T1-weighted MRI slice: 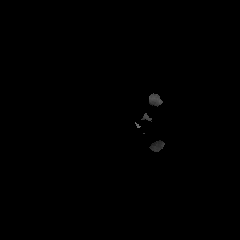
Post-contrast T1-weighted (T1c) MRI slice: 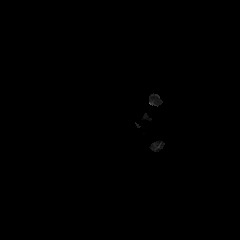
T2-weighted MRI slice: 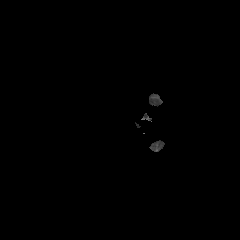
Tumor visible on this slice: no